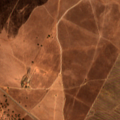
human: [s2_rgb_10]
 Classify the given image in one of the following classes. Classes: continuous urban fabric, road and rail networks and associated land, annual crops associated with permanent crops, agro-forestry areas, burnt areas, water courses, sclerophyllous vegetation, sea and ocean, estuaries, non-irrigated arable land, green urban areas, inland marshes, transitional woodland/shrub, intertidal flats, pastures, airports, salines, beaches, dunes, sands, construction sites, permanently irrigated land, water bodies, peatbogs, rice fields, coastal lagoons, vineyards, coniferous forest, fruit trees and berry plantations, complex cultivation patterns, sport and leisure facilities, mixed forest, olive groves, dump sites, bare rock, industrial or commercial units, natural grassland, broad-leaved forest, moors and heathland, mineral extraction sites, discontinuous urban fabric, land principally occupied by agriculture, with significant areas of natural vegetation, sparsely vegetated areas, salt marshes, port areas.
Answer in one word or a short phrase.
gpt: non-irrigated arable land, agro-forestry areas, transitional woodland/shrub